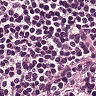
Metastatic tissue present: no